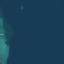
Label: SeaLake